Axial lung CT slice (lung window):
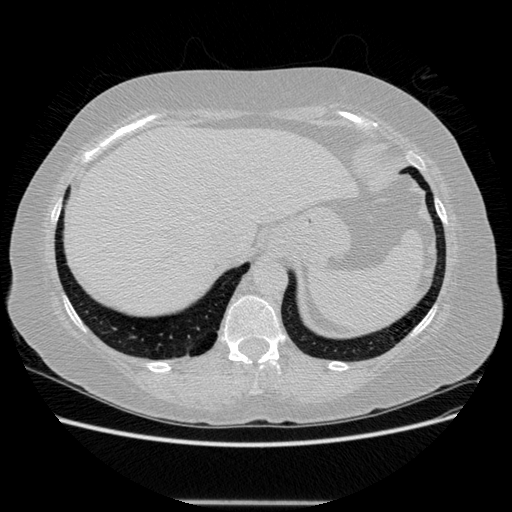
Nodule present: no